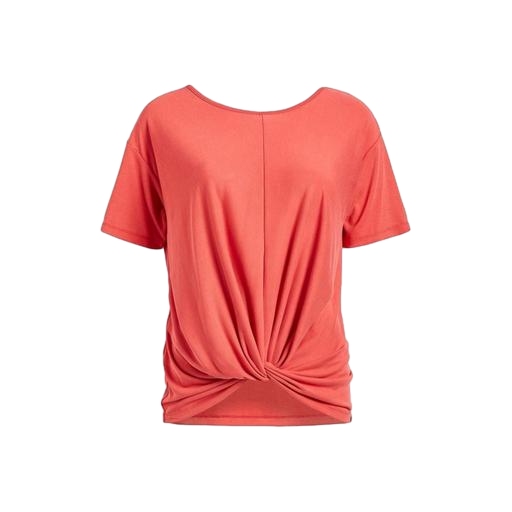
short-sleeve top only macy, twist front tee, heather twist t-shirt, white background